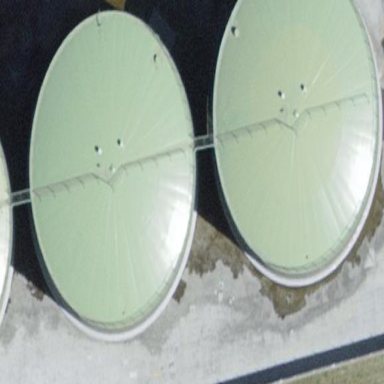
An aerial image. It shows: Industrial building with storage tank.